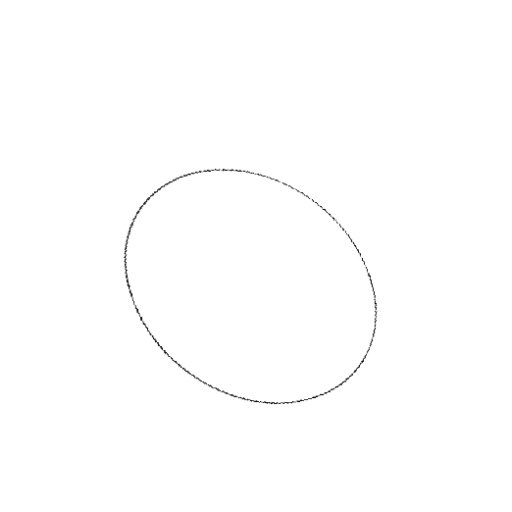
Crossing number: 0